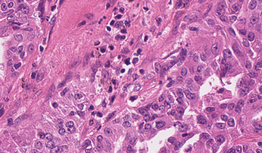
Tumor epithelial tissue: yes
Tumor-associated stroma tissue: yes
Normal tissue: no